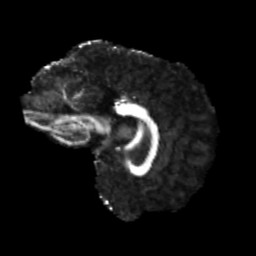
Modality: FA
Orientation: sagittal
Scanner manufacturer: siemens
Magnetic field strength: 3 T
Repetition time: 4 s
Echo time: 0.0594 s